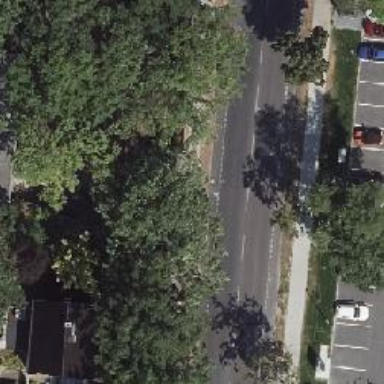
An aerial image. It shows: Secondary road with asphalt surface. There are separate sidewalks on both sides and cycle lanes. The lane markings are present.